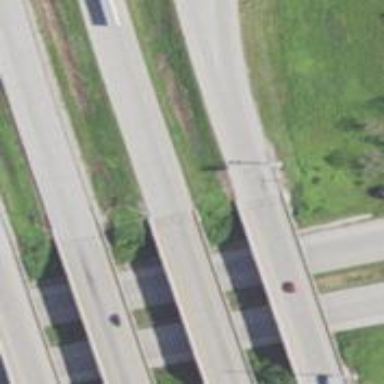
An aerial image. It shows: Asphalt bridge over motorway.